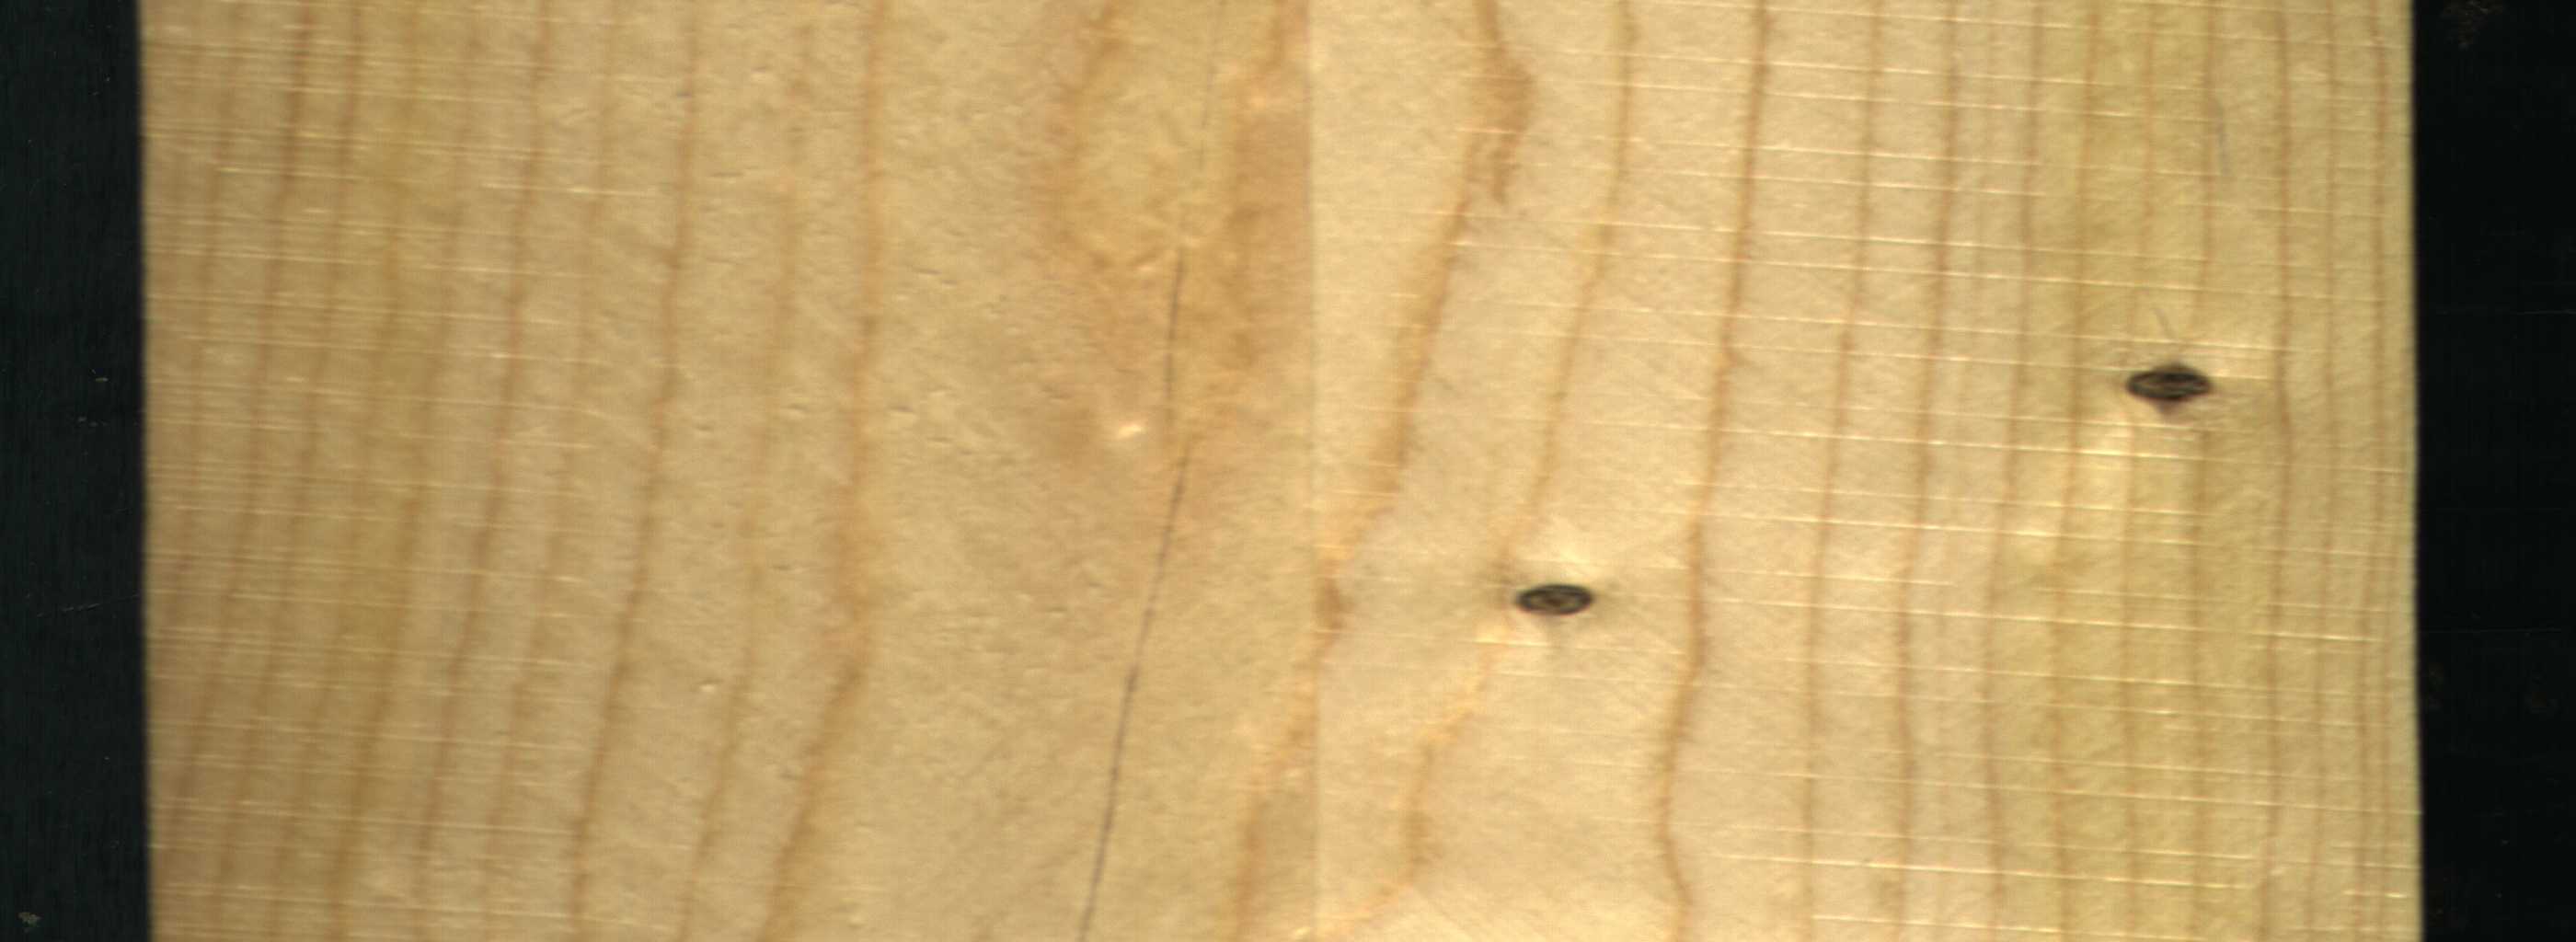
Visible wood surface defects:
Crack
Dead_Knot
Dead_Knot
Live_Knot
Live_Knot